Question: I'm using the javascript API for Google Maps. It's pretty simple, I just have:
'''
<script type="text/javascript" src="http://maps.googleapis.com/maps/api/js?sensor=false"></script>
<script type="text/javascript">
function initialize() {
var myLatlng = new google.maps.LatLng(<?php echo $get_music_spot['music_spot_lat'].', '.$get_music_spot['music_spot_lng']; ?>);
var myOptions = {
zoom: 14,
center: myLatlng,
mapTypeId: google.maps.MapTypeId.ROADMAP
}
var map = new google.maps.Map(document.getElementById("map_canvas"), myOptions);
var marker = new google.maps.Marker({
position: myLatlng,
map: map,
title:"<?php echo $get_music_spot['music_spot_title']; ?>"
});
}
</script>
'''
in the header, then I have '<div style="width:600px; height:500px; float:left;" id="map_canvas"></div>'
in the body to actually call the map. Then of course I have '<body onLoad="initialize()">'
This is basically all you need for a basic map. But, because it's inside jQuery e.g. jQuery UI tabs it goes haywire. Here's a screenshot:

You can see that only a fragment of the map is shown in the upper left hand corner. Why would this happen and how could I fix this? I implemented the iFrame as a basic embed, but that doesn't work in IE.
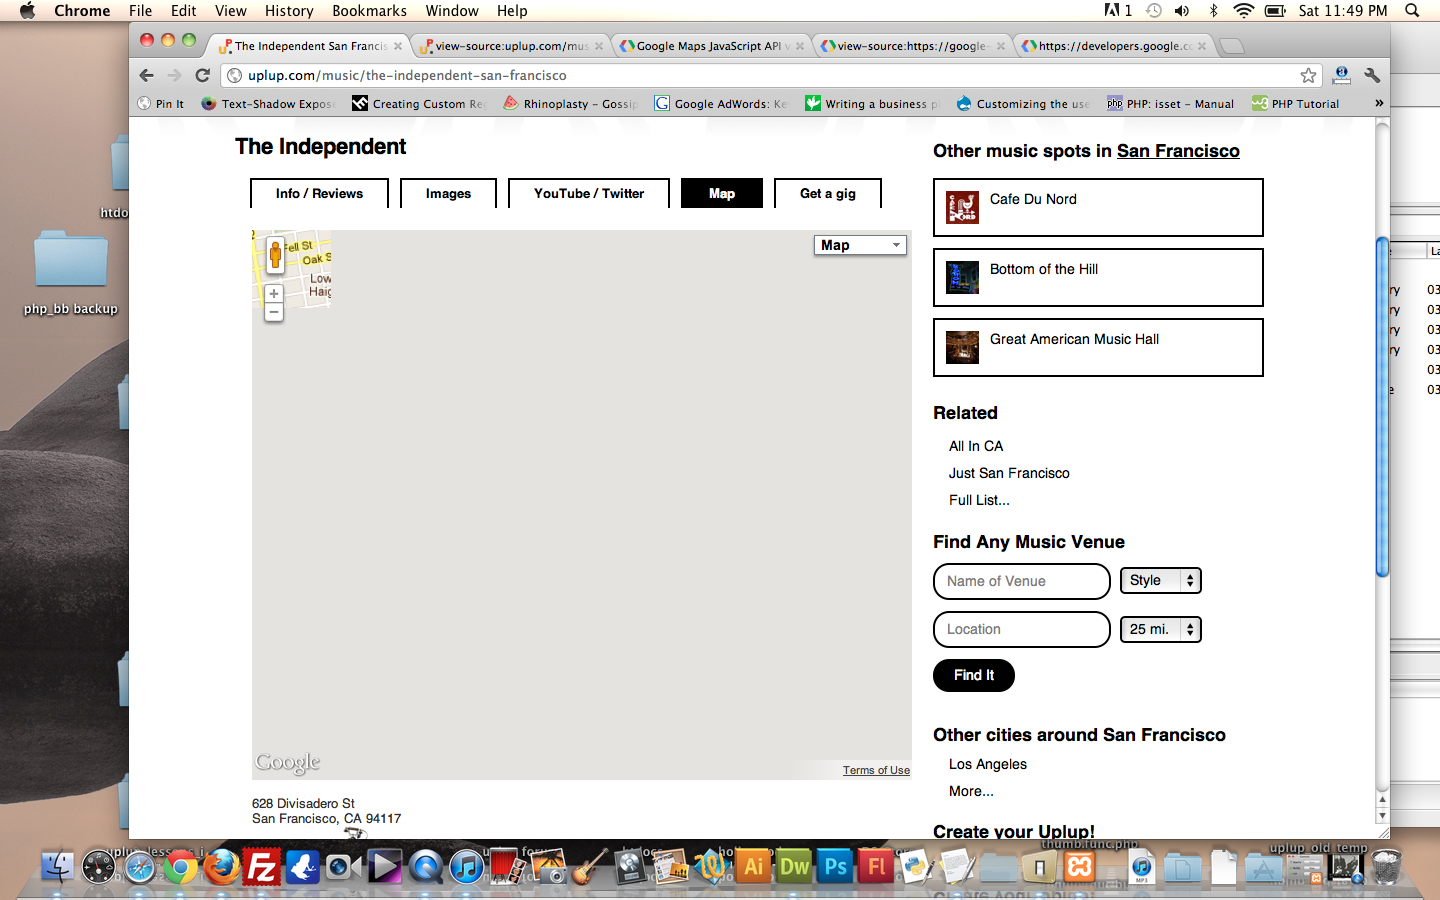
Answer: As for why it's not working, I couldn't tell you why. But try using one of the events on the jQuery Tabs widget to initialise the map, such as the 'show' or 'select' event.
'''
$('#myTabs').tabs({
show: function(event, ui){
// check if is "mappanel" and "map" is empty
if (ui.panel.id == 'mappanel' && $('#map').is(':empty'))
{
// load map
var myOptions = {
center: new google.maps.LatLng(-34.397, 150.644),
zoom: 8,
mapTypeId: google.maps.MapTypeId.ROADMAP
};
var map = new google.maps.Map(document.getElementById("map"), myOptions);
}
}
});
'''
It's important to include a check in there so that the map isn't reloaded every time the map tab (or any other tab) is selected.
See it working at this <URL>.